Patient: sex M, age 54
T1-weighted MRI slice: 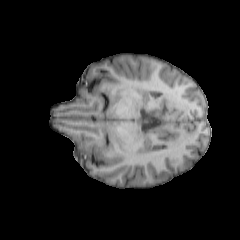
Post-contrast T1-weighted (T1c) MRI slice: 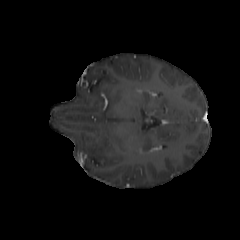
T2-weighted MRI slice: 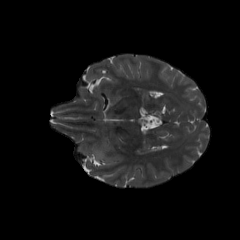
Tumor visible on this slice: yes
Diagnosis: Astrocytoma, IDH-wildtype
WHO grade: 3